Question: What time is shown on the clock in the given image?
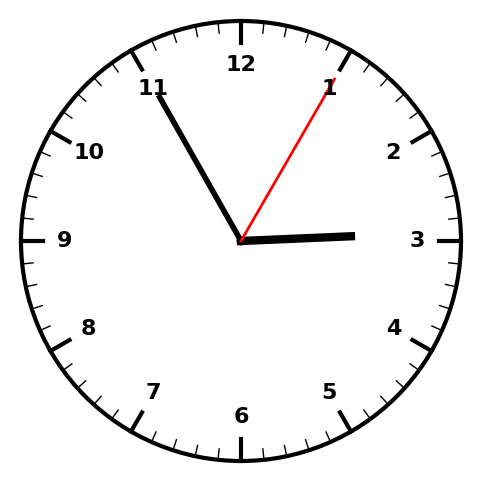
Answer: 02:55:05